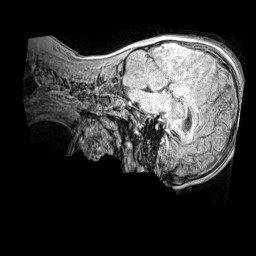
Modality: MP2RAGE
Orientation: sagittal
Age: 11
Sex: male
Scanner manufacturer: siemens
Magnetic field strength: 3 T
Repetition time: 4 s
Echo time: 0.00299 s